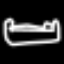
Label: bed